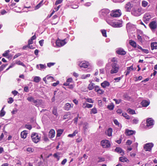
Tumor epithelial tissue: yes
Tumor-associated stroma tissue: no
Normal tissue: no